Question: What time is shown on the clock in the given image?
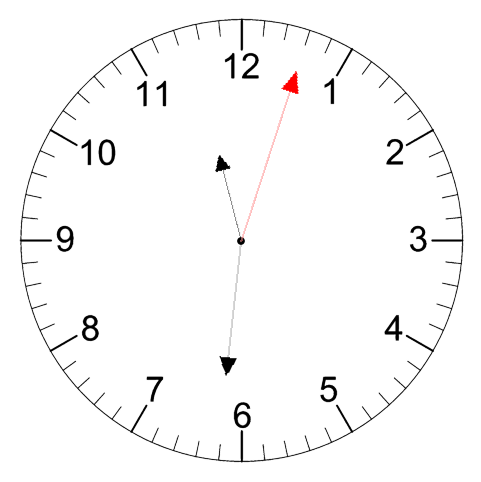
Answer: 11:31:03